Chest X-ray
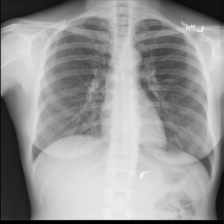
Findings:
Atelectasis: negative
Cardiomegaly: negative
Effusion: negative
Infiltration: positive
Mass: negative
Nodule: negative
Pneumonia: negative
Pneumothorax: negative
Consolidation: negative
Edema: negative
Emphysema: negative
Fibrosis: negative
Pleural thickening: negative
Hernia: negative